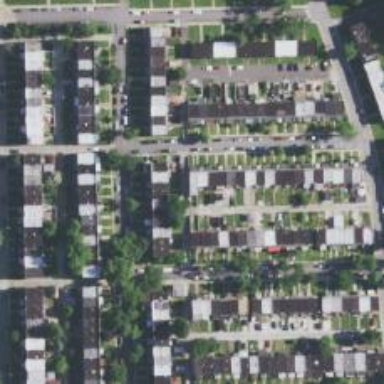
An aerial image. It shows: Neighborhood.